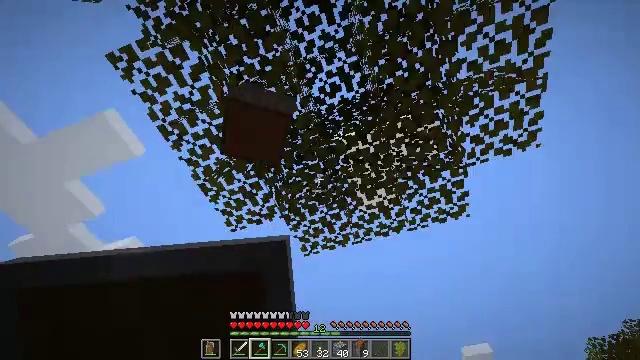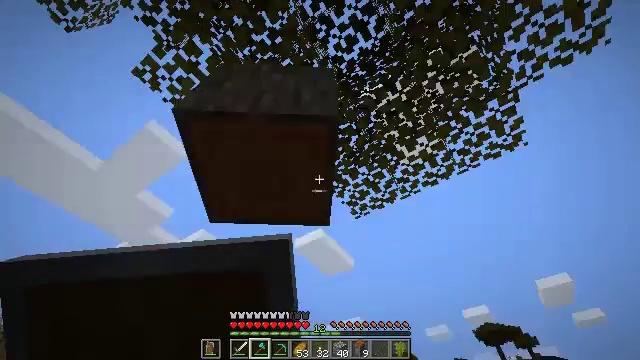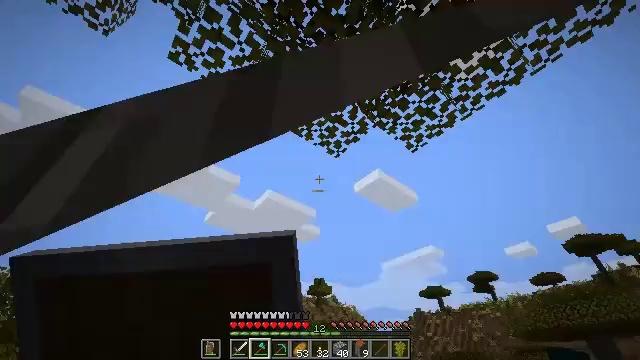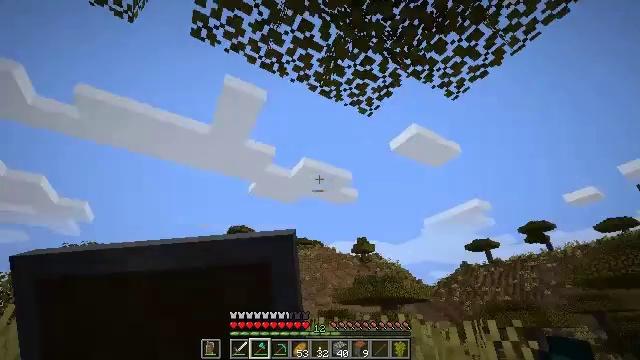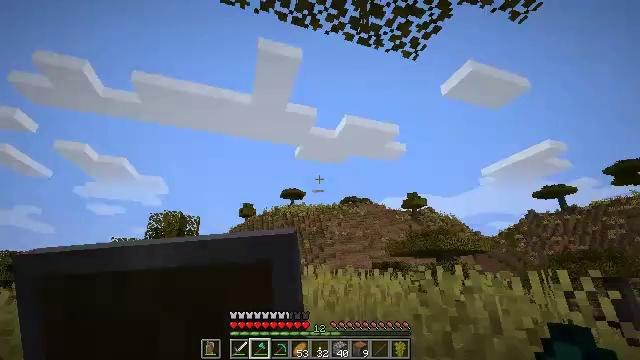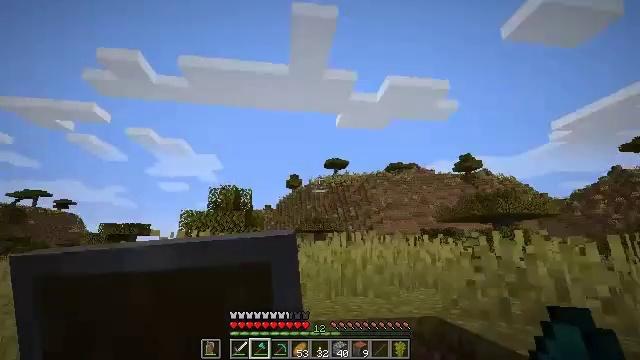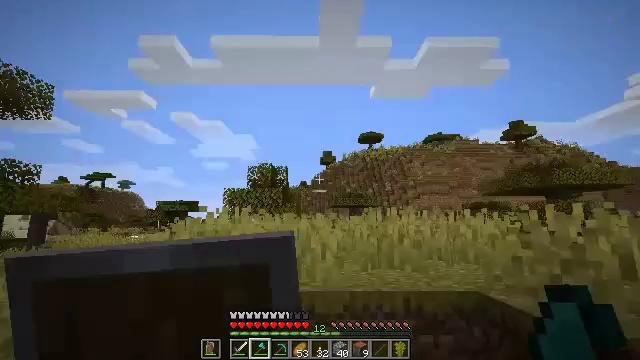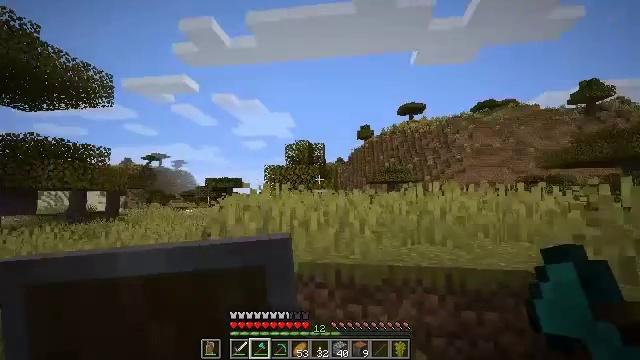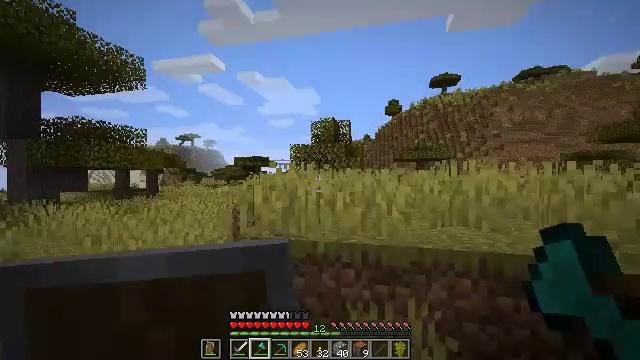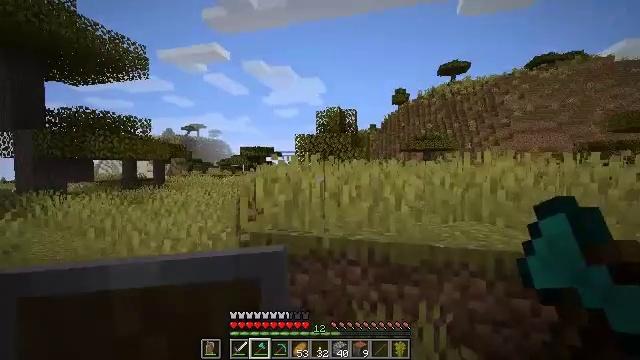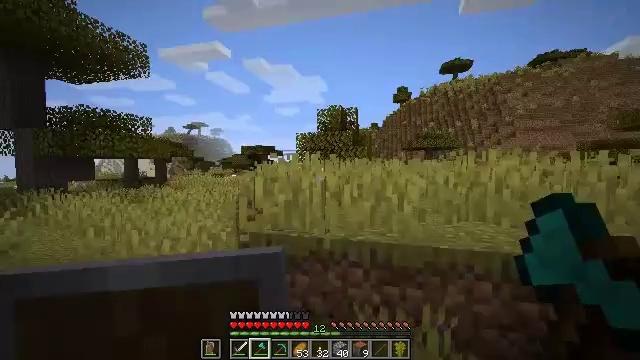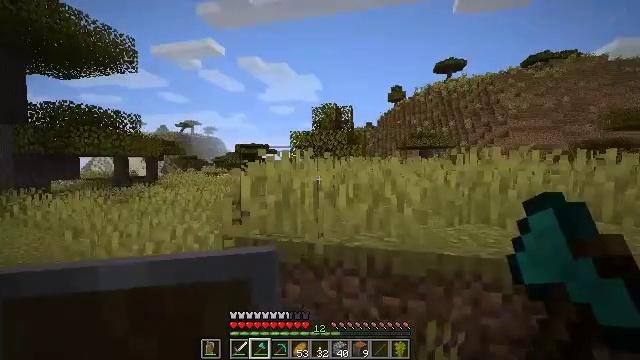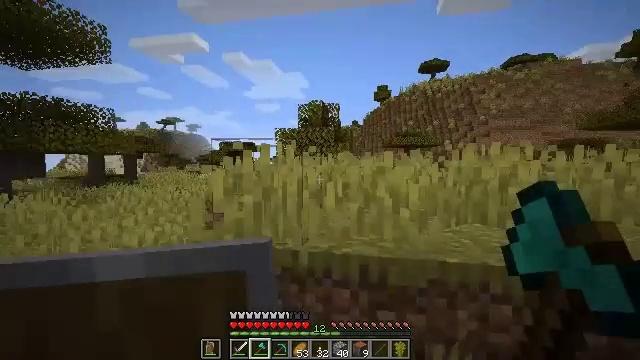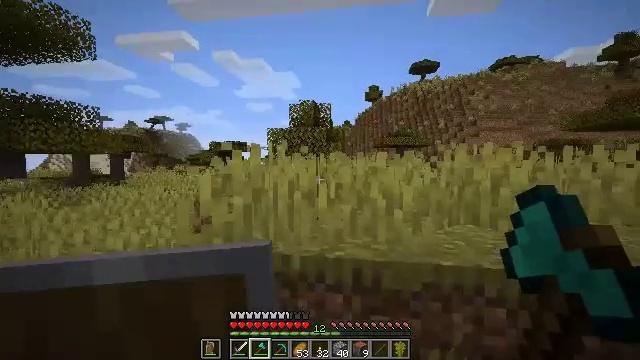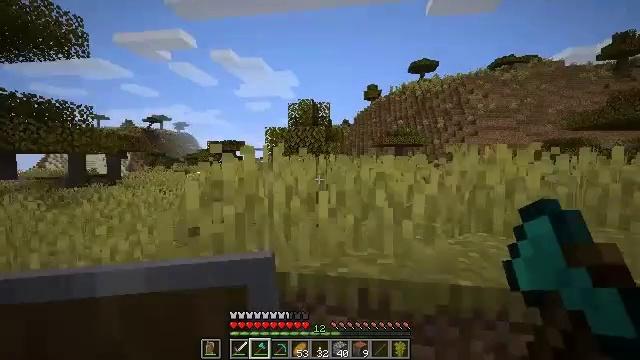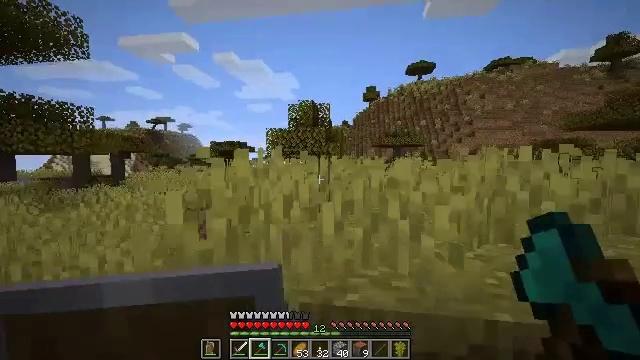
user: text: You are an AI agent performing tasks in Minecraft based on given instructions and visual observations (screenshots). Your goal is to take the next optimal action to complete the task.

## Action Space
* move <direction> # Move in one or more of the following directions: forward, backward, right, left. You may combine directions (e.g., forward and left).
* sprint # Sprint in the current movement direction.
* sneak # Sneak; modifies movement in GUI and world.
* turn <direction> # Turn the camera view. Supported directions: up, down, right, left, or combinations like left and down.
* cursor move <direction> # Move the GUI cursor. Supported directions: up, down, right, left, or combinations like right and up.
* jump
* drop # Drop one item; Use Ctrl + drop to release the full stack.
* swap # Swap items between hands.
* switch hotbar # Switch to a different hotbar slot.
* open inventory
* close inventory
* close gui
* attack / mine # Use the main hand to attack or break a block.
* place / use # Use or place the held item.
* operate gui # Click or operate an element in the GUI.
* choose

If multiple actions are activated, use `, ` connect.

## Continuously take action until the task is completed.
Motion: motion action
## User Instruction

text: Break the acacia log from the tree.
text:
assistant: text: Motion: turn left and down
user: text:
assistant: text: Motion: turn left and down
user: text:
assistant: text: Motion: turn left and down
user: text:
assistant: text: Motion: turn left and down
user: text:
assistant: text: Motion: turn left and down
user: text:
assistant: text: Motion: turn left and down
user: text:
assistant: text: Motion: turn left and down
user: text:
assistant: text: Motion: move forward, turn left and down
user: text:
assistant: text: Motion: move forward, turn left and down
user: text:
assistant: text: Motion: move forward
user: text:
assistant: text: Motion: move forward, turn right
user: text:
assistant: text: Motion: move forward, turn right
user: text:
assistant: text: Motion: move forward, turn right
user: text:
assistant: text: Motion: move forward, sprint
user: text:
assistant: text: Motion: move forward, sprint
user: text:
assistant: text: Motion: move forward, sprint, jump
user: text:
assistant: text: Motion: move forward, sprint, jump
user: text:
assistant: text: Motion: move forward, turn left and down, jump
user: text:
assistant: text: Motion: move forward, turn left and down, jump
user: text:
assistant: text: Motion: move forward, turn left, jump
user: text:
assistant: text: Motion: move forward
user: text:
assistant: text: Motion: move forward
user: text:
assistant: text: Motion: move forward, sprint
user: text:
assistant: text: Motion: move forward, sprint
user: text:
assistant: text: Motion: move forward, sprint
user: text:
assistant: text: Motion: move forward, sprint
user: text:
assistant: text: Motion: move forward, jump
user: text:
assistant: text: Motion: move forward, turn left and down, jump
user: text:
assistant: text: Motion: move forward, turn left and down, jump
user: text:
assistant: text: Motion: move forward, turn left and down, jump